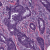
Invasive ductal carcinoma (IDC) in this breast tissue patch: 1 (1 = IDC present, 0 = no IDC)